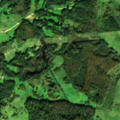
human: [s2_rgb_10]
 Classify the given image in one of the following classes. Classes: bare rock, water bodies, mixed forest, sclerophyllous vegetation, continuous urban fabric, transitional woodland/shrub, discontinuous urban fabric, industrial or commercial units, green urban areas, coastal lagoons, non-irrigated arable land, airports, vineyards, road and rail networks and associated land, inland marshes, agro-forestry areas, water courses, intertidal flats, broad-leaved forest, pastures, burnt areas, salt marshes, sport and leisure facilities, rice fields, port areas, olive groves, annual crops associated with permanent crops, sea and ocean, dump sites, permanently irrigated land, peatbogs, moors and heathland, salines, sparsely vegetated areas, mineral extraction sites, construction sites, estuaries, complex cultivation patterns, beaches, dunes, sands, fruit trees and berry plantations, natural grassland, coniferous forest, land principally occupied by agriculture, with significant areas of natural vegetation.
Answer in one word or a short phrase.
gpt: pastures, complex cultivation patterns, land principally occupied by agriculture, with significant areas of natural vegetation, broad-leaved forest